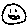
Label: smiley face